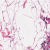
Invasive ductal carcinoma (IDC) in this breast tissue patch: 0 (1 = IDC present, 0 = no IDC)